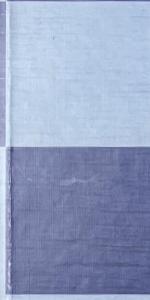
Label: Empty